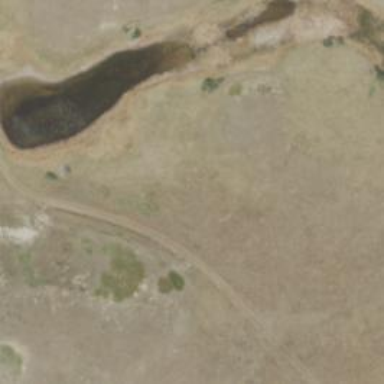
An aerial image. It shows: Reservoir area.